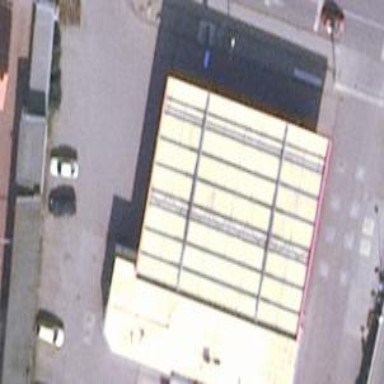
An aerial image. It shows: Fuel station.